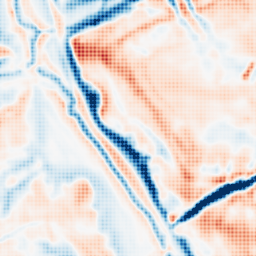
Category: multiscale
Decomposition family: dog_multiscale
Decomposition parameters: sigma_ratio: 1.6
n_scales: 3
base_sigma: 2
Upsampling method: sinc_hamming
Upsampling parameters: scale: 8
kernel_size: 8
Upsampling scale: 8